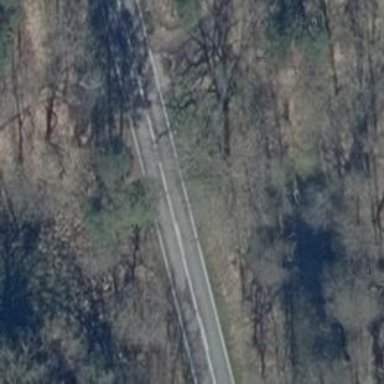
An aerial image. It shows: Secondary road.